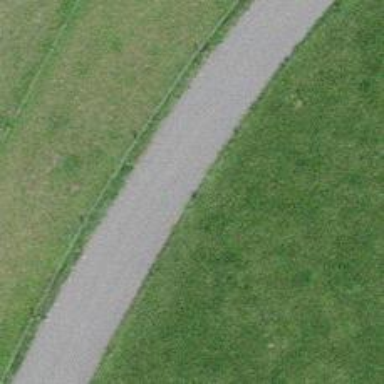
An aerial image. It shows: Unclassified road with asphalt surface.